Field crop: maize
Growth stage: 1
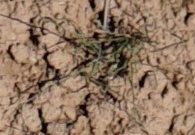
Species: lolium